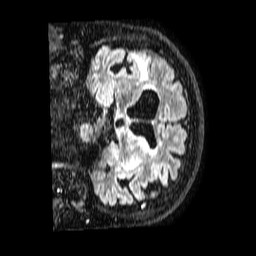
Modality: FLAIR
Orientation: coronal
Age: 69
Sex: female
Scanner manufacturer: philips
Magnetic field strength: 1.5 T
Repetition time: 4.8 s
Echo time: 0.3 s